На столе стоит высокая стеклянная тонкостенная трубка радиусом $R=3~см$. В трубку вложен плоский пакет из тонкого полиэтилена длиной $l=30~см$ и шириной $d=10~см$. Пакет доверху заполнили водой.
Удержится ли пакет с водой в трубке, если трубку осторожно поднять? Коэффициент трения полиэтилена по стеклу $\mu=0.3$.
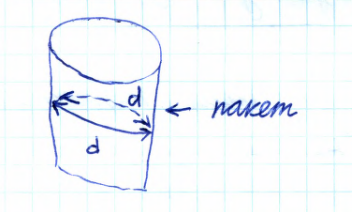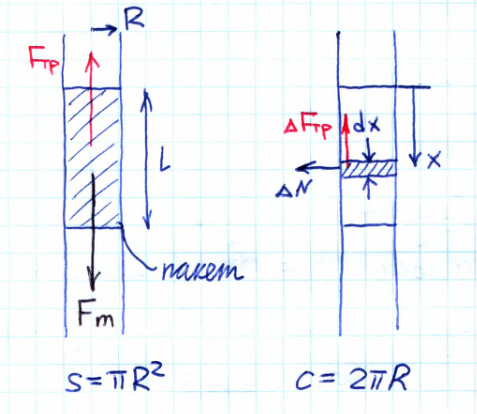
Решение: На глубине $x$ вода создает дополнительное давление $\Delta p=\rho g x$.$$\Delta N = \Delta p c dx \\ (\Delta F_{тр})_{max}=\mu\Delta N=\mu\Delta p c d x=\mu \rho gcxdx.$$  Итак, $$d(F_{тр})_{max}= \mu \rho gcxdx \\(F_{тр})_{max}=\int^L_0 \mu \rho gcxdx=\mu \rho g c \frac{L^2}{2}.$$Пакет удержится, если $$F_m=Mg=(S\rho L)g=\pi R^2\rho L g\leq(F_{тр})_{max}=\mu\rho g\frac{L^2}{2}= \mu\rho g \pi\cdot 2R\frac{L^2}{2} \\R^2L\leq\mu RL^2 \\0.3=\mu\geq \frac RL=\frac{1}{10}=0.1$$
Ответ: Пакет удержится.
Темы:
T, Механика, Статика, Всероссийские, Трение